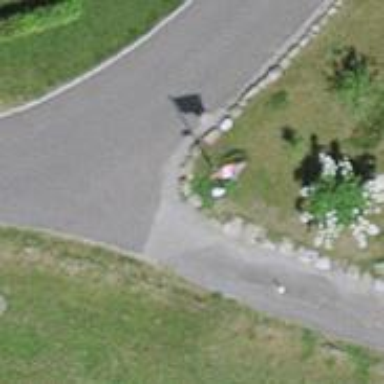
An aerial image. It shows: Bollard barrier.